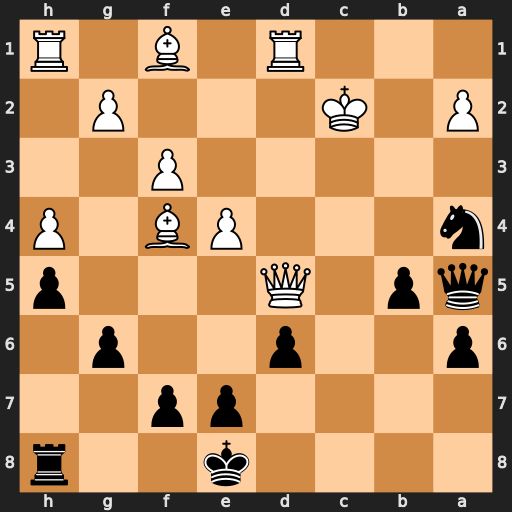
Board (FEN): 4k2r/4pp2/p2p2p1/qp1Q3p/n3PB1P/5P2/P1K3P1/3R1B1R
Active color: b
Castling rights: k
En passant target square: -
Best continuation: Qc3+ Kb1 Qb2#